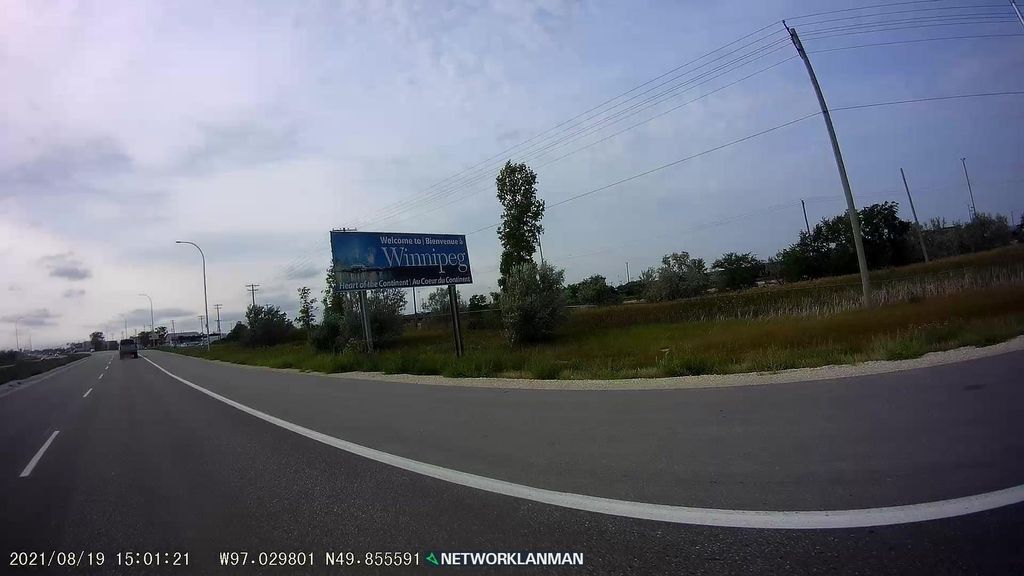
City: winnipeg